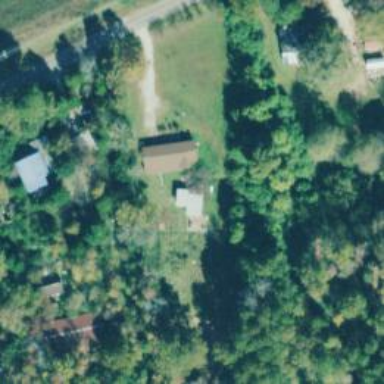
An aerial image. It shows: Simple house.